Question: I'm trying out a spring joint in SpriteKit (i.e. 'SKPhysicsJointSpring') with this simple scene. Pretty much, I've got a red sprite acting as the "ceiling", and then an orange sprite acting as a mass "block" that is supposed to be suspended from it by a spring (note: I did not draw anything to connect the two squares, but just imagine there was a spring there).

With the default gravity, I would expect that the orange block would begin to bounce up and down, but in fact, it just sits there. To further my confusion, if I uncomment the application of some force at the end of the scene's '-didMoveToView:' method, the 'x' direction of the vector seems to actually be affecting the orange block (it begins to act as a pendulum), but the 'y' direction vector doesn't seem to affect anything. It's as if the spring is really acting like a rigid rod. Is that supposed to happen?
And finally, why does the pendulum-like motion eventually dampen out? It seems that the default friction is '0.0', and I have not applied any friction myself. Can someone help me better understand this 'SKPhysicsJointSpring'?
'''
#import "XYZMainScene.h"
@interface XYZMainScene ()
@property (nonatomic, strong) SKSpriteNode *ceiling;
@property (nonatomic, strong) SKSpriteNode *block;
@end
@implementation XYZMainScene
- (void)didMoveToView:(SKView *)view {
SKSpriteNode *ceiling = self.ceiling;
[self addChild:ceiling];
SKSpriteNode *block = self.block;
[self addChild:block];
SKPhysicsJointSpring *spring = [SKPhysicsJointSpring jointWithBodyA:ceiling.physicsBody
bodyB:block.physicsBody
anchorA:ceiling.position
anchorB:block.position];
[self.physicsWorld addJoint:spring];
// [block.physicsBody applyForce:CGVectorMake(60, -100)];
}
- (SKSpriteNode *)ceiling {
if (!_ceiling) {
_ceiling = [SKSpriteNode spriteNodeWithColor:[SKColor redColor]
size:CGSizeMake(30, 30)];
_ceiling.position = CGPointMake(self.frame.size.width/2, 400);
_ceiling.physicsBody = [SKPhysicsBody bodyWithEdgeFromPoint:_ceiling.position
toPoint:_ceiling.position];
}
return _ceiling;
}
- (SKSpriteNode *)block {
if (!_block) {
_block = [SKSpriteNode spriteNodeWithColor:[SKColor orangeColor]
size:CGSizeMake(50,50)];
_block.position = CGPointMake(self.ceiling.position.x, self.ceiling.position.y - 200);
_block.physicsBody = [SKPhysicsBody bodyWithRectangleOfSize:_block.frame.size];
}
return _block;
}
@end
'''
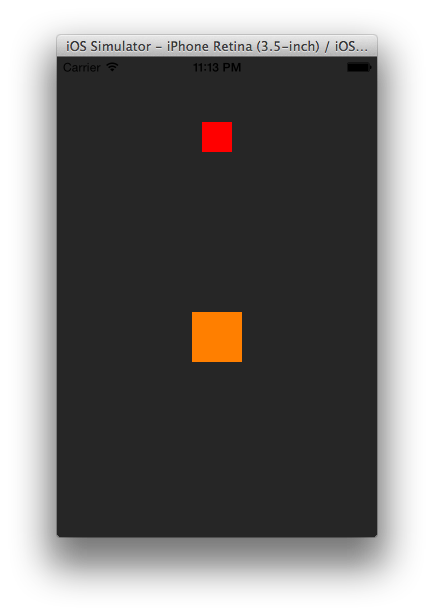
Answer: You need to change the 'frequency' and 'damping' properties of the 'SKPhysicsJointSpring'.
'''
SKPhysicsJointSpring *spring = [SKPhysicsJointSpring jointWithBodyA:ceiling.physicsBody
bodyB:block.physicsBody
anchorA:ceiling.position
anchorB:block.position];
spring.frequency = 1.0; //gives the spring some elasticity.
spring.damping = 0.0; //Will remove damping to create the 'pendulum'
[self.physicsWorld addJoint:spring];
'''
Read up on the SKPhysicsJointSpring class reference <URL>.